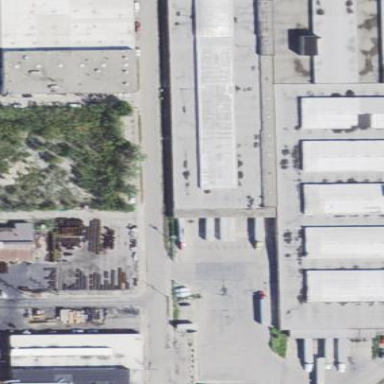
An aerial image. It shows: Industrial building.